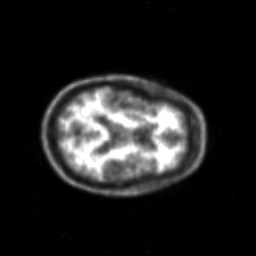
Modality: PET
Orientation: axial
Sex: male
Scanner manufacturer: siemens